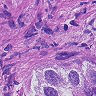
Metastatic tissue present: yes